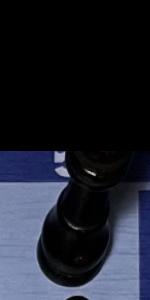
Label: King_Black